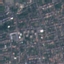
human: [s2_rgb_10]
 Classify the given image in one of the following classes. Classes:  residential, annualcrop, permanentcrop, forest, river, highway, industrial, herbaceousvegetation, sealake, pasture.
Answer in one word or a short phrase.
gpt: Residential